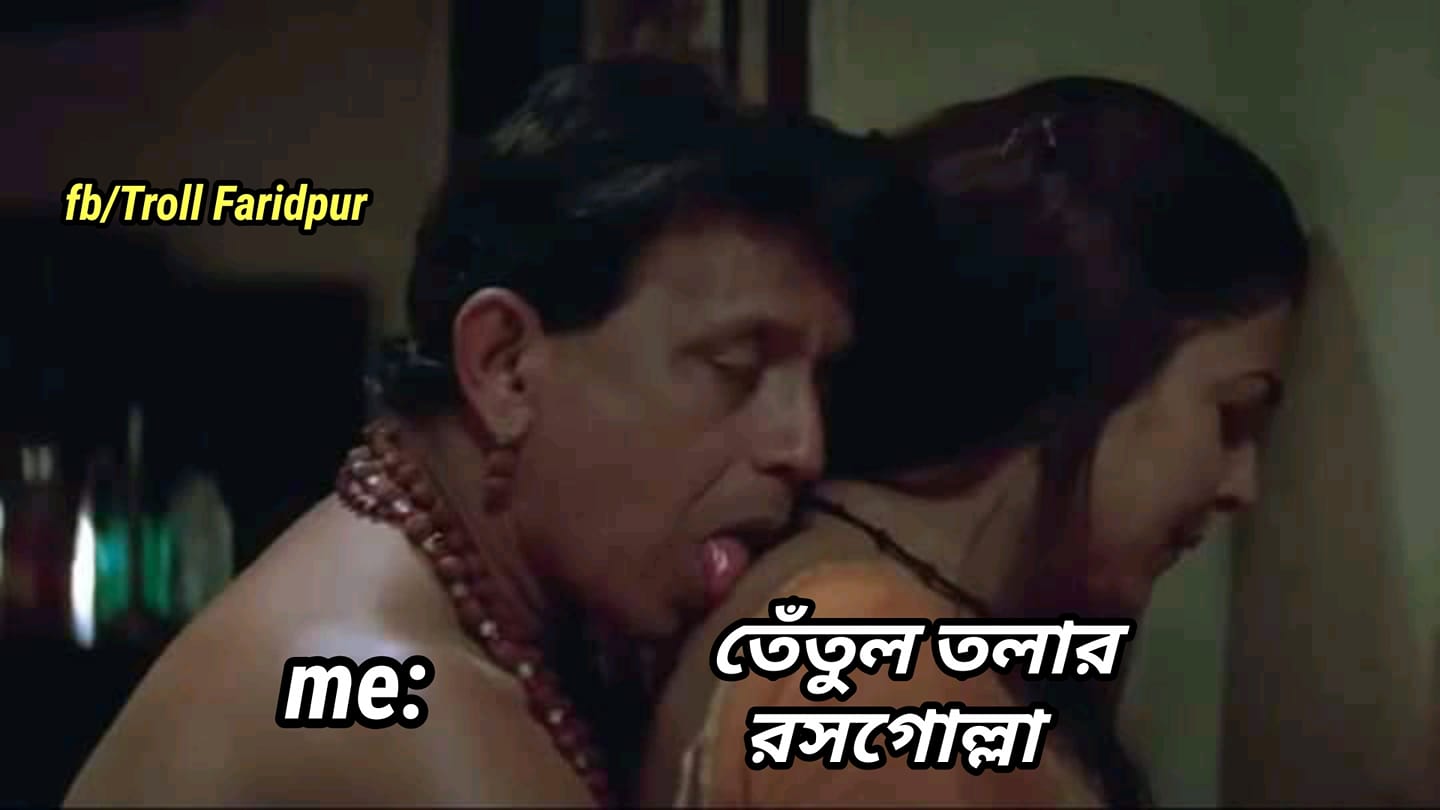
Caption: me:      তেঁতুল তলার রসগোল্লা
Label: non-hate